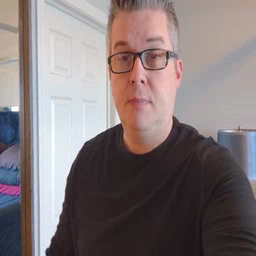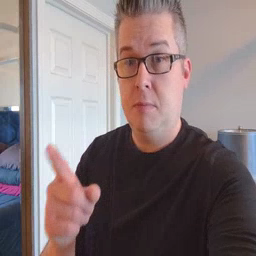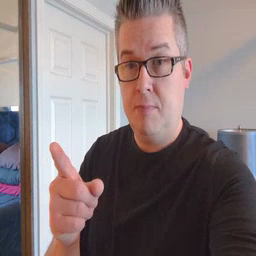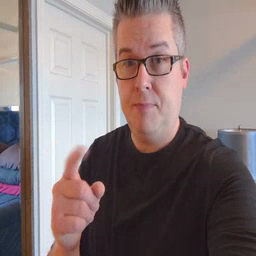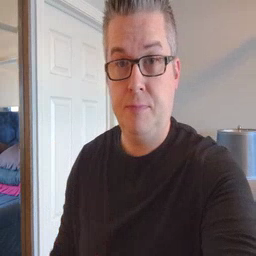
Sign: hesheit